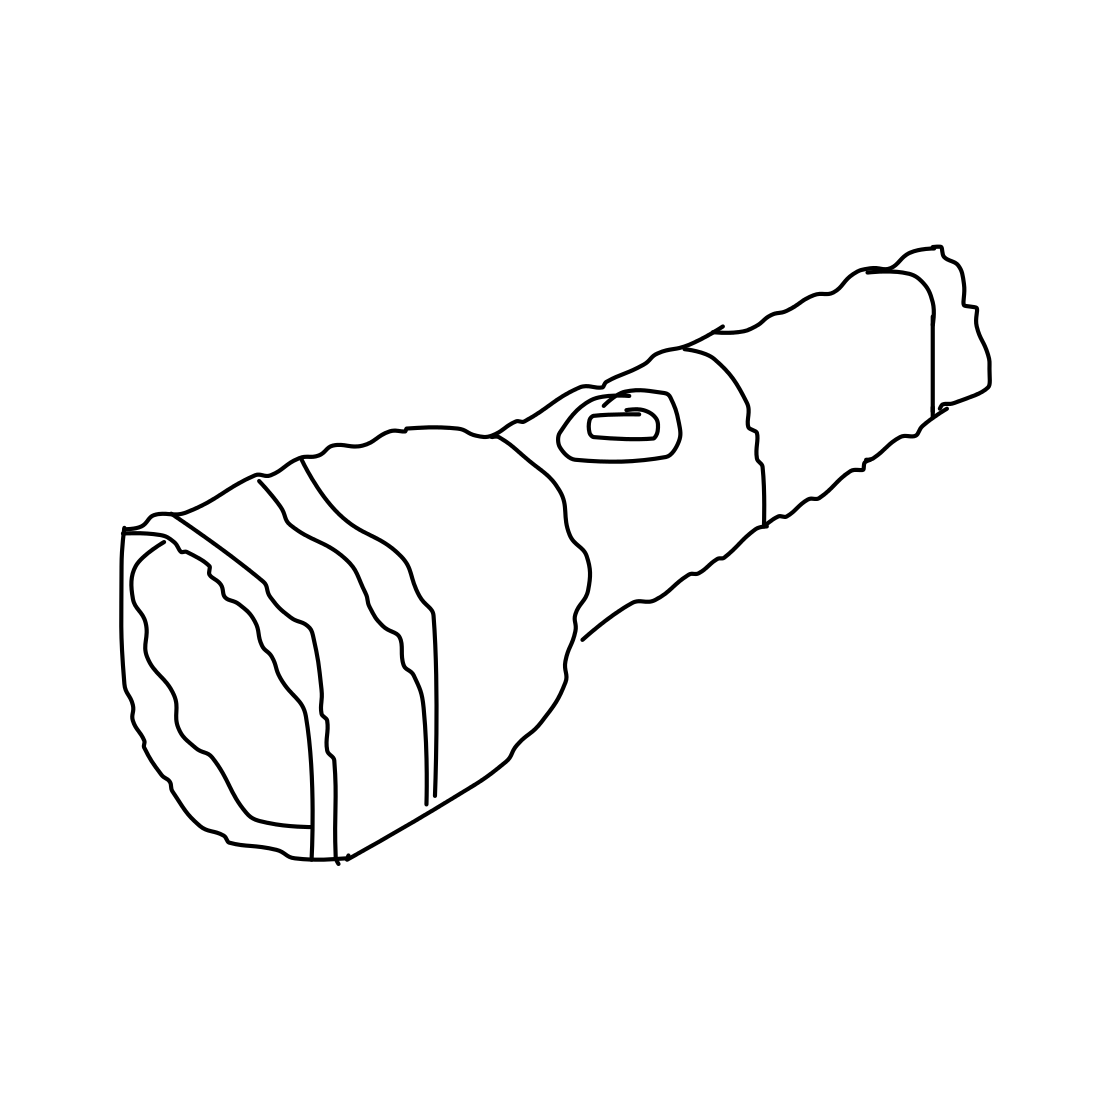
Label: flashlight